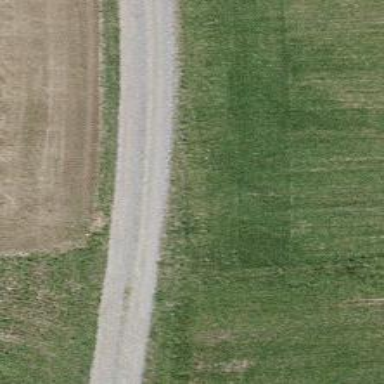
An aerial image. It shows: Unclassified road with gravel surface.